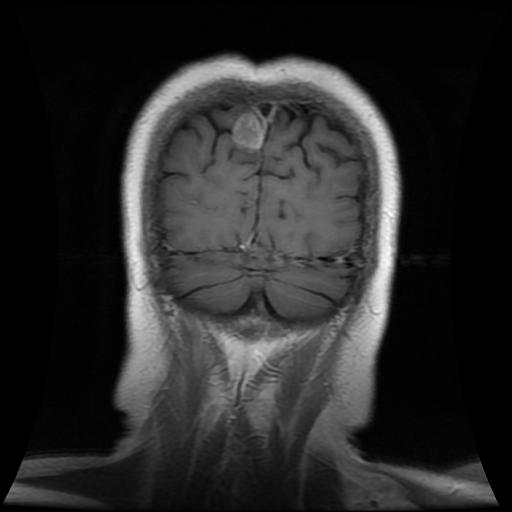
Label: meningioma